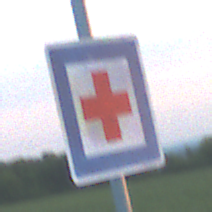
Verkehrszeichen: ErsteHilfe
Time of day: SunriseSunset
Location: Outdoor (Nature)
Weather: PartlyCloudy
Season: NotSpecified
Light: Natural